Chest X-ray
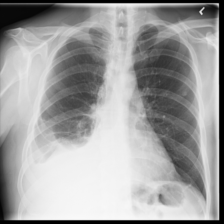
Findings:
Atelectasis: negative
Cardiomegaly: negative
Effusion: positive
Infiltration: negative
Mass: negative
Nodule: positive
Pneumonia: negative
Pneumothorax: negative
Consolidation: negative
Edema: negative
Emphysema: negative
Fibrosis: negative
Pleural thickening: negative
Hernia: negative